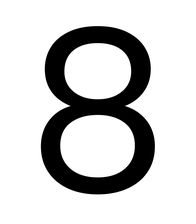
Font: Poppins-Regular